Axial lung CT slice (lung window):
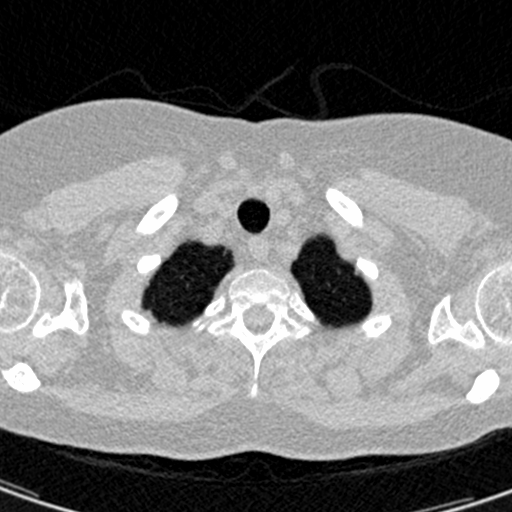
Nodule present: no